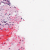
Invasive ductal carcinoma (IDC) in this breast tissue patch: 1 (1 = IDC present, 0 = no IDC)